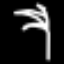
Label: palm tree